Question: How do you create an animated dashed or dotted border of an arbitrary shape in Android? In XML (preferred) or programmatically.
See picture below for an example.

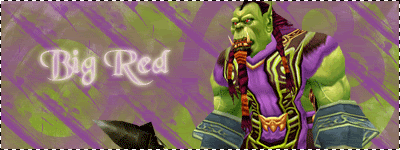
Answer: Have you seen the PathEffects API demo?
<URL>
It produces precisely an animated line and you can just adjust the path to the edge of your view to create a border. For example:
Define a path by your view parameters / arbitrary shape:
'''
Path path = new Path();
path.addRect(view.getLeft(), view.getTop(), view.getRight(), view.getBottom(), Path.Direction.CW);
'''
Then create a dashed PathEffect with:
'''
PathEffect pe = new DashPathEffect(new float[] {10, 5, 5, 5}, phase);
'''
Then set the associate it with a Paint object and draw:
'''
mPaint.setPathEffect(pe);
canvas.drawPath(path, mPaint);
'''
EDIT: The animated effect comes from continuously changing the phase and redrawing. In the API demo it calls invalidate() in the onDraw() method (which triggers onDraw()...)